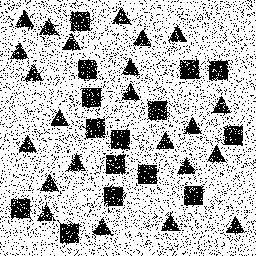
Squares: 15
Triangles: 23
Stars: 0
Total shapes: 38